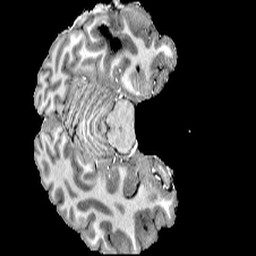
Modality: T1w
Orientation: axial
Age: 22
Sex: male
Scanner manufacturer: siemens
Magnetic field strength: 6.98 T
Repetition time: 6 s
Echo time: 0.00302 s